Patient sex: F
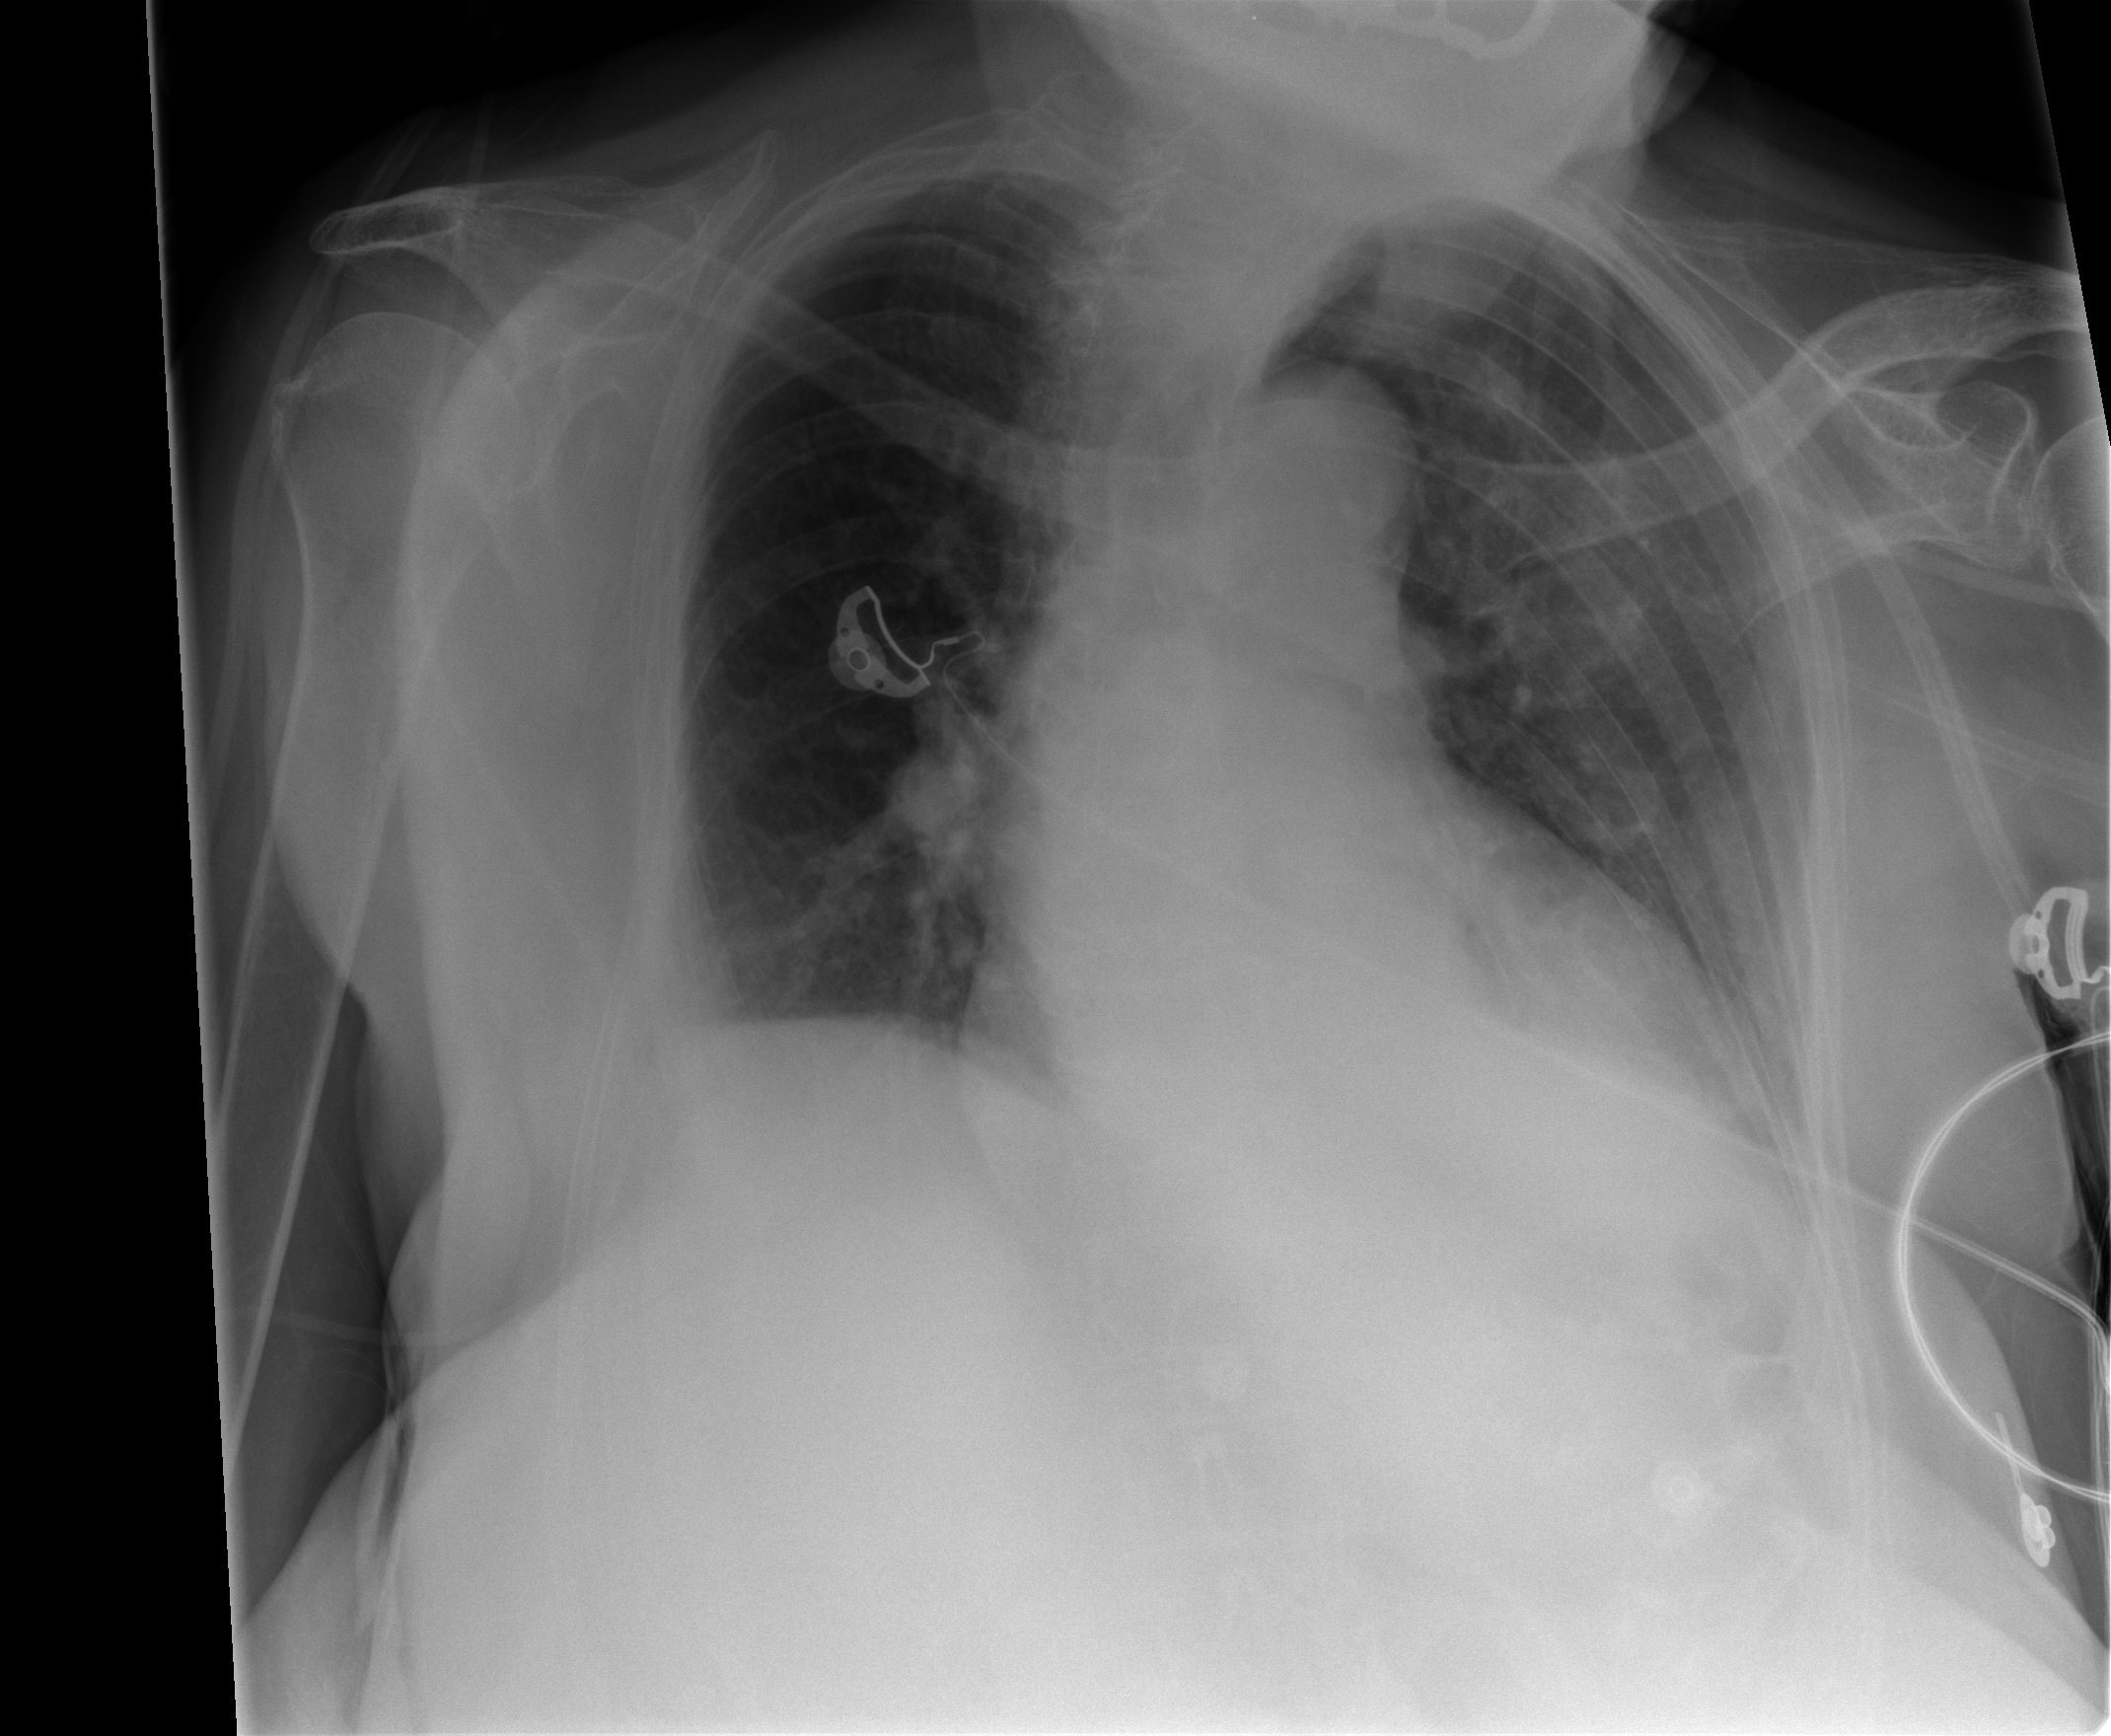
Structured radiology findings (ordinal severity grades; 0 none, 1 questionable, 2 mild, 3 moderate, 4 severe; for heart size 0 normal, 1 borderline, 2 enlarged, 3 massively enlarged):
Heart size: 2
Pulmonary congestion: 1
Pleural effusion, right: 1
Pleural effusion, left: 1
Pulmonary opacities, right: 0
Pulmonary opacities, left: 0
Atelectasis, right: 2
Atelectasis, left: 1